Interaction volume radius: 10 \u00c5
Interaction volume height: 30 \u00c5
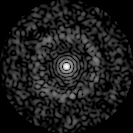
Disorder parameter: 0.8302